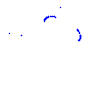
Particle: proton